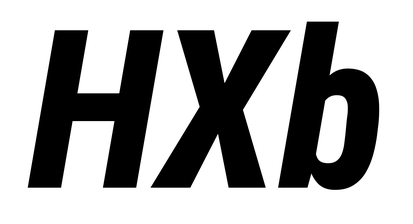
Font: Roboto-Italic_Condensed_ExtraBold_Italic